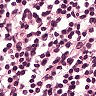
Metastatic tissue present: no